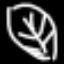
Label: leaf